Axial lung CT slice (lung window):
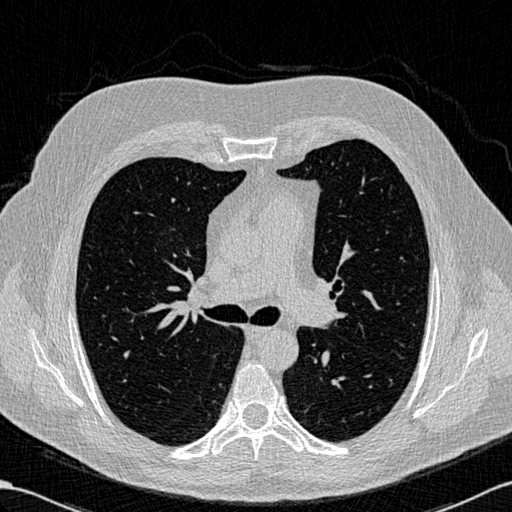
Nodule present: no